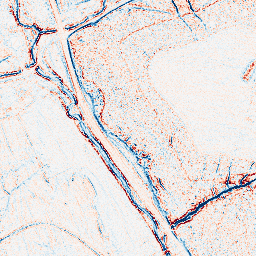
Category: edge_preserving
Decomposition family: bilateral
Decomposition parameters: d: 5
sigma_color: 150
sigma_space: 50
Upsampling method: bspline
Upsampling parameters: scale: 2
Upsampling scale: 2